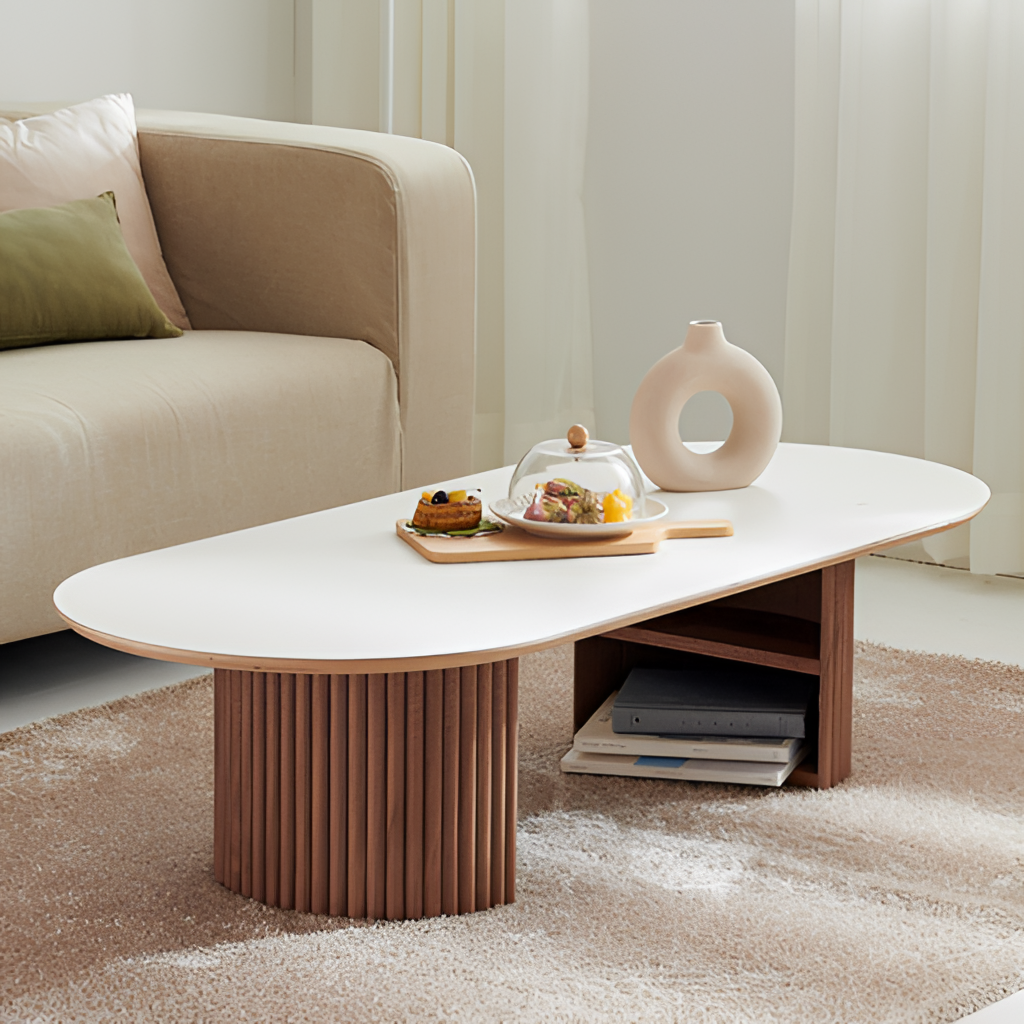
living room, wood coffee table, fabric wallpaper, with solid pattern, modern, beige carpet flooring, with plush pattern